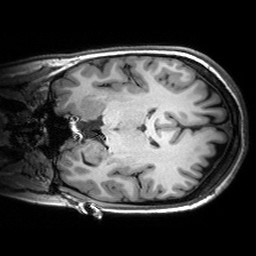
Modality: T1w
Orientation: coronal
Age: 28
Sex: female
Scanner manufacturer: siemens
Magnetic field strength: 3 T
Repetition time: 2.53 s
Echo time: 0.00299 s